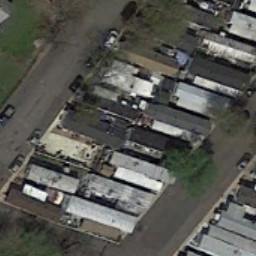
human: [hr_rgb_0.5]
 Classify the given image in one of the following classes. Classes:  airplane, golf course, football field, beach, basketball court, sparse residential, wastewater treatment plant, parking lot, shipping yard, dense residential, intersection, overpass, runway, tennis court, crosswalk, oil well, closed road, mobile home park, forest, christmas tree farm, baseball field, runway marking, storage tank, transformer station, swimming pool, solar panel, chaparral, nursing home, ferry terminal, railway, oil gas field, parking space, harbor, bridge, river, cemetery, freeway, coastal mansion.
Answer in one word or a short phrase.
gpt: mobile home park